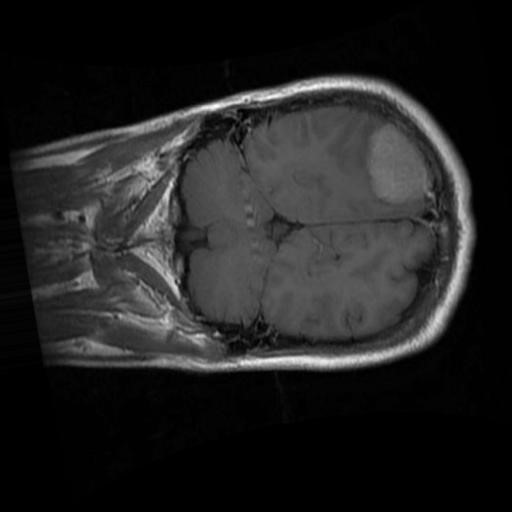
Label: brain_menin